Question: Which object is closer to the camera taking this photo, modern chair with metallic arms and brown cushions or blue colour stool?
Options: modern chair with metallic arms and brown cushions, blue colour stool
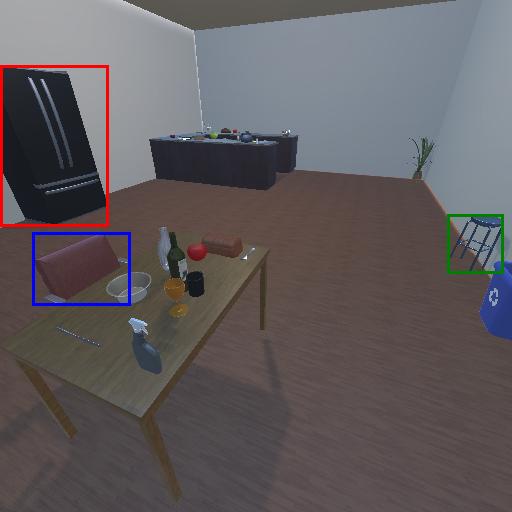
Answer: modern chair with metallic arms and brown cushions